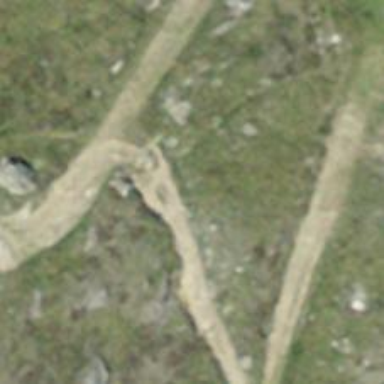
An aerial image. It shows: Track with grade5 tracktype.